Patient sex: M
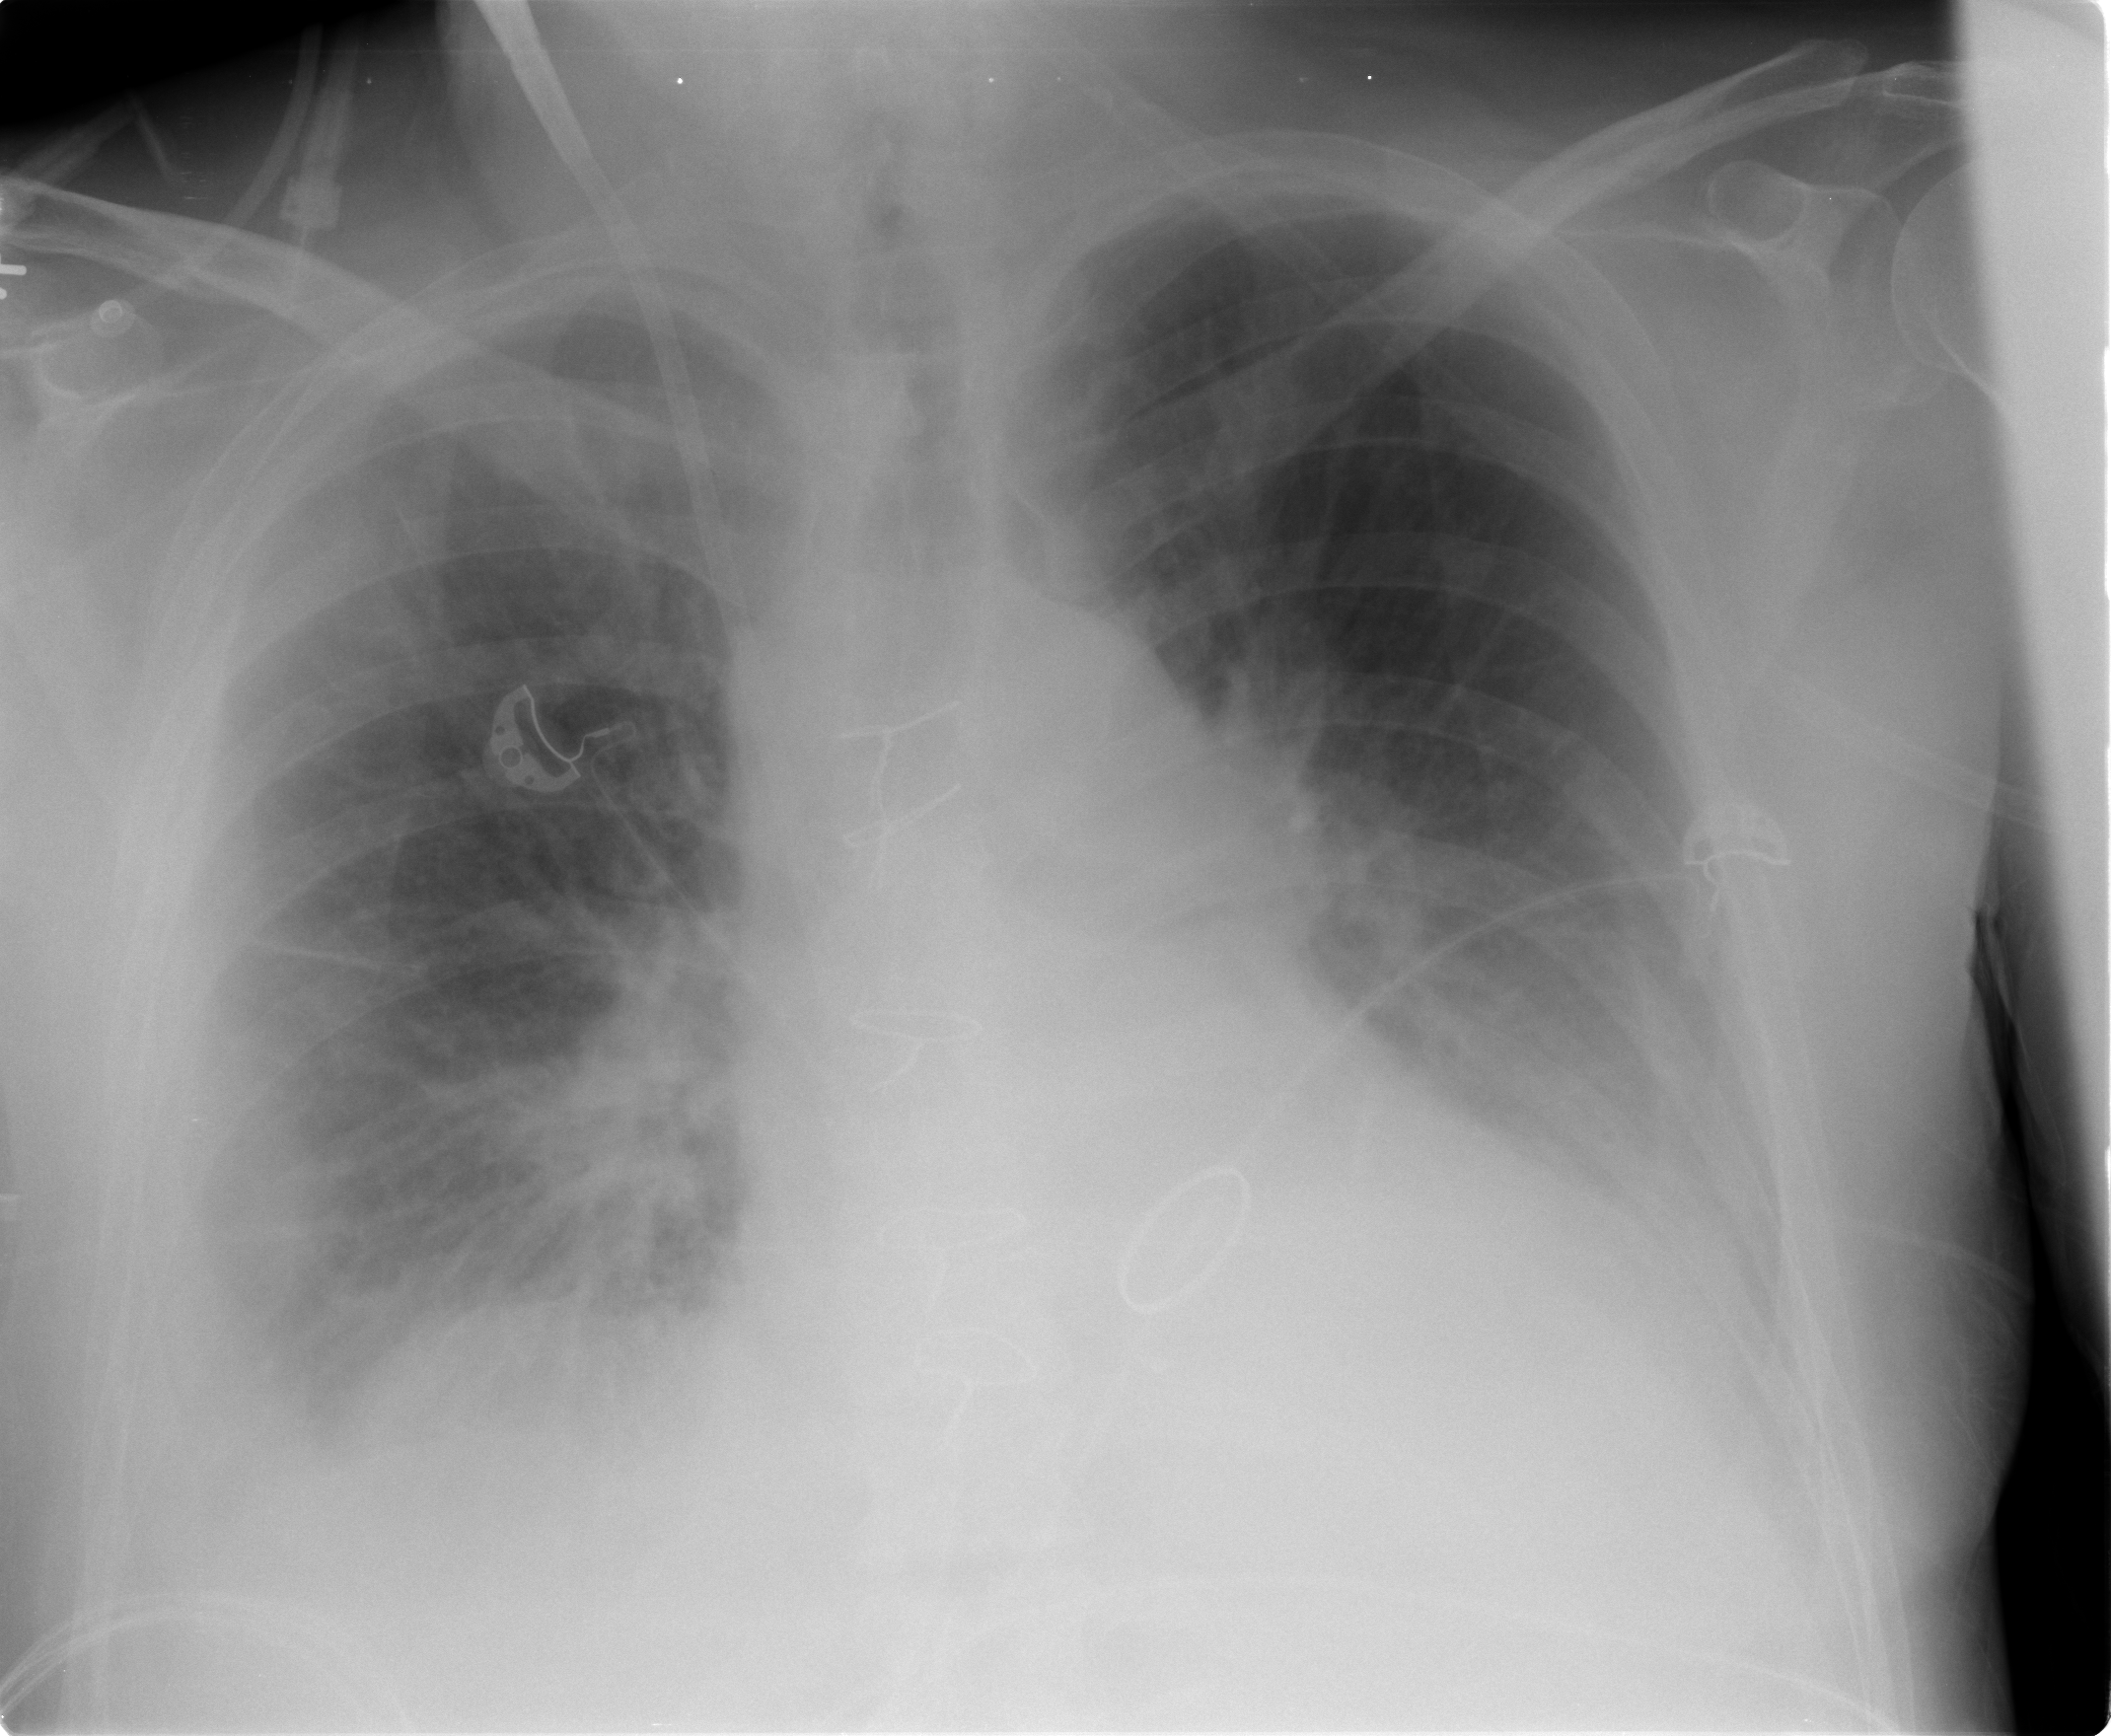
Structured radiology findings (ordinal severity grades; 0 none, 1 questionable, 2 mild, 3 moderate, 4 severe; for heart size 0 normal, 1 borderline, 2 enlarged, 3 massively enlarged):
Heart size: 2
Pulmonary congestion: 3
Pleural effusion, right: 3
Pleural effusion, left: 3
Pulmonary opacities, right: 3
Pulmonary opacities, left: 2
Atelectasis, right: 3
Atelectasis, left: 3